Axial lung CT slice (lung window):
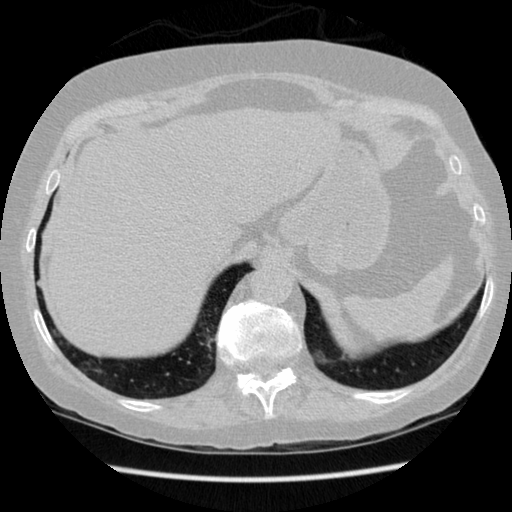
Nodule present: yes
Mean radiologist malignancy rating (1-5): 1